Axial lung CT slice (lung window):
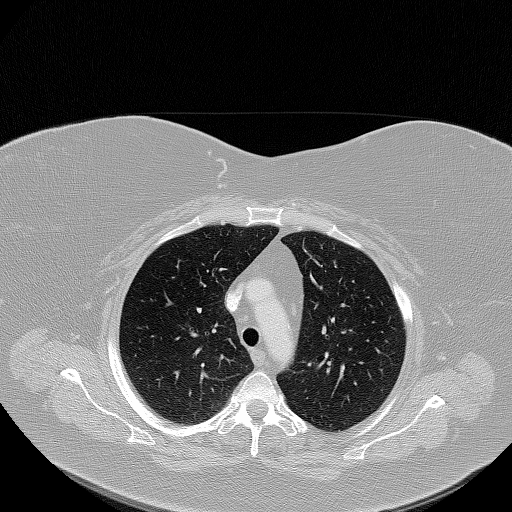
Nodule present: no